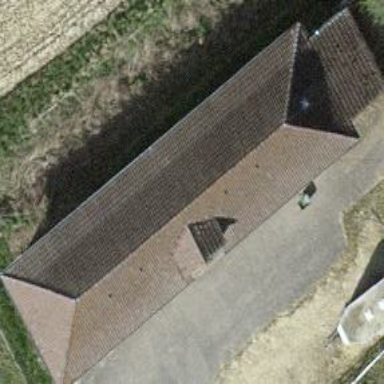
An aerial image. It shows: Farm building.